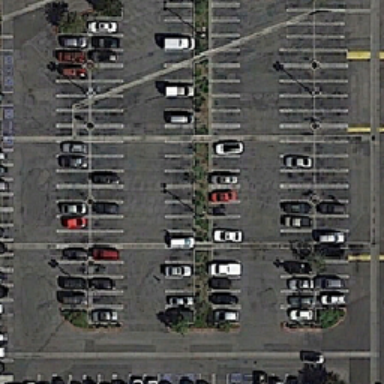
There are lots of vacant parking spaces .